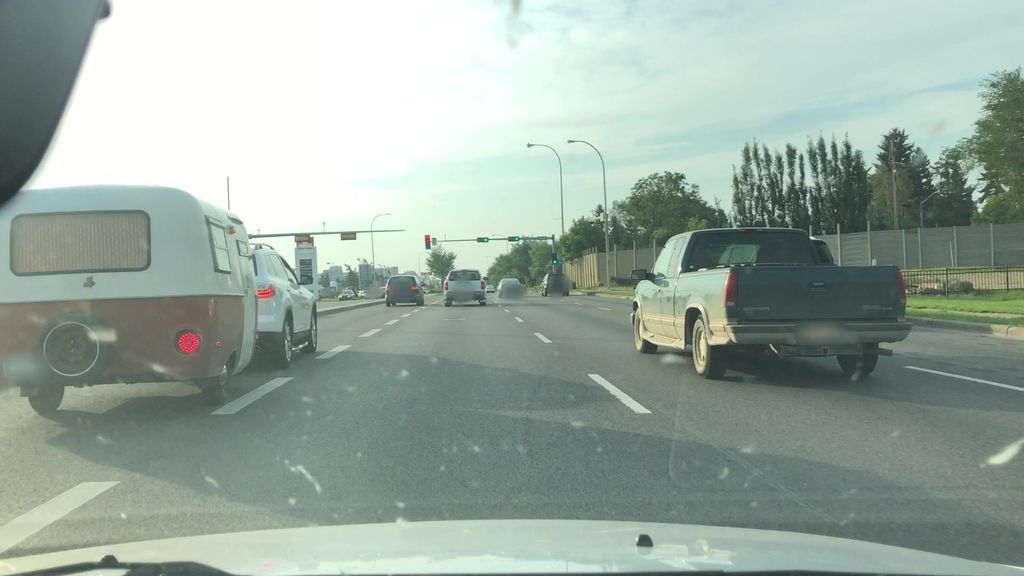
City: edmonton